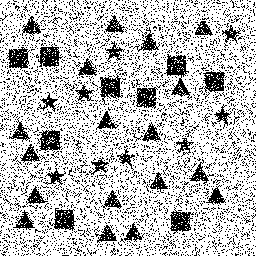
Squares: 9
Triangles: 18
Stars: 9
Total shapes: 36